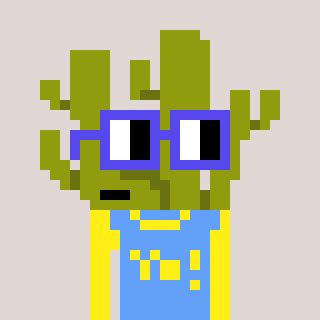
a pixel art character with square blue glasses, a cactus-shaped head and a blue-colored body on a warm background